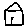
Label: house